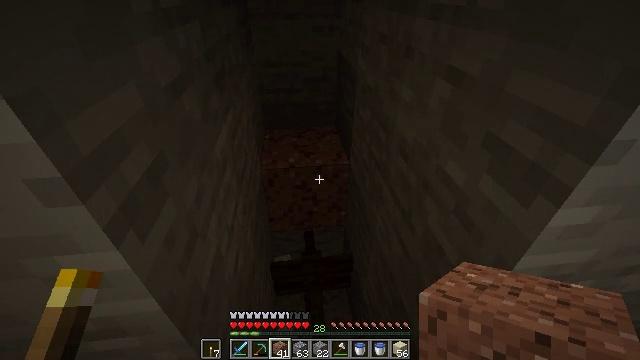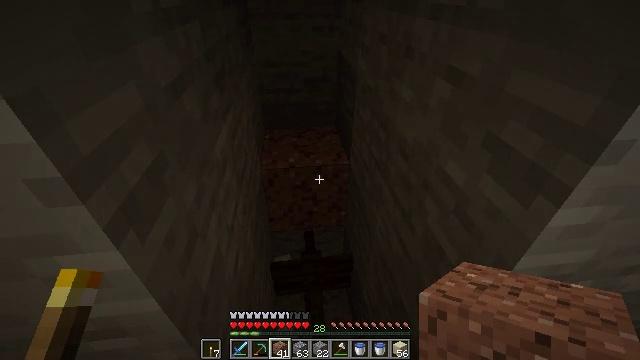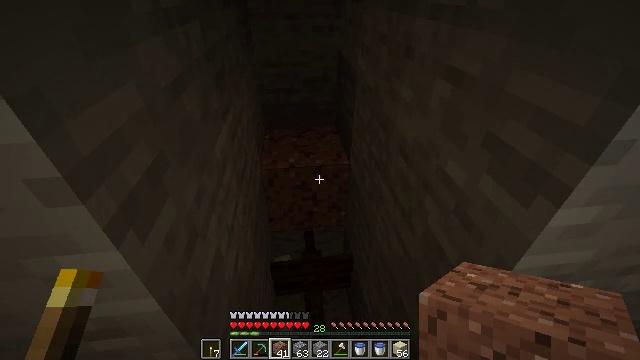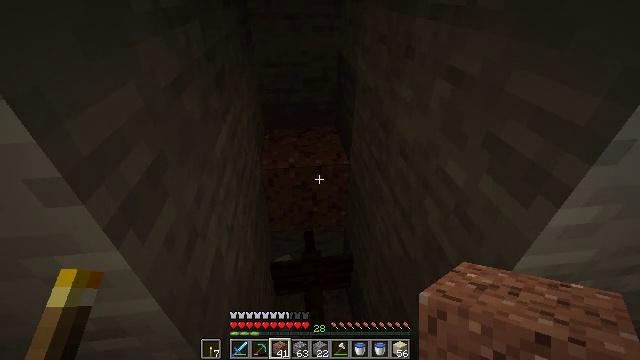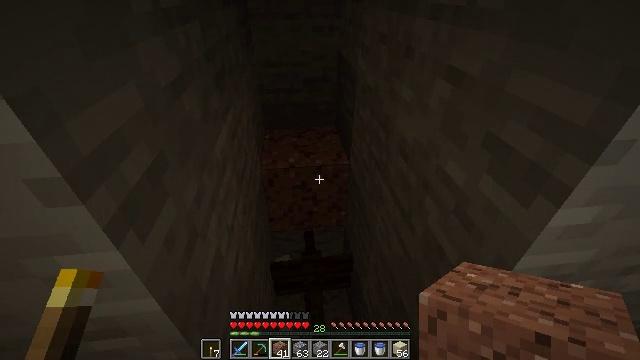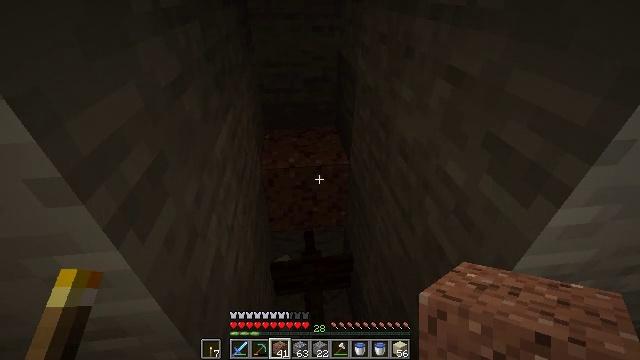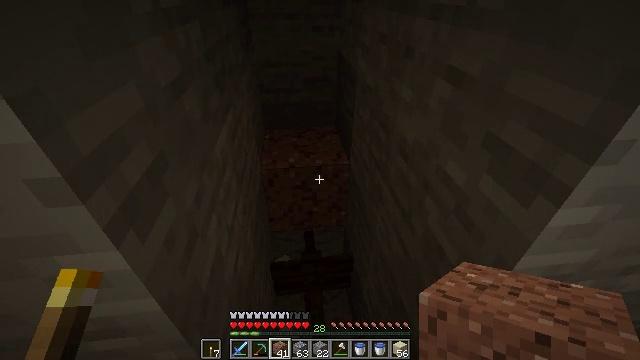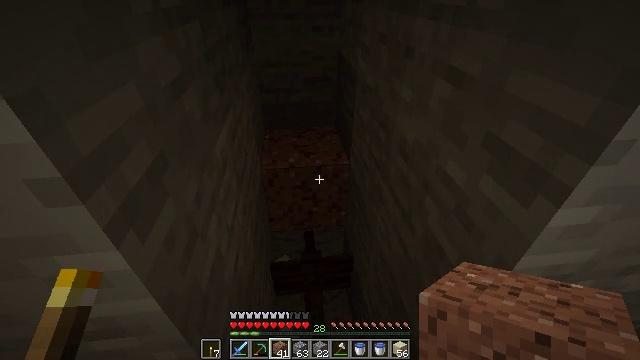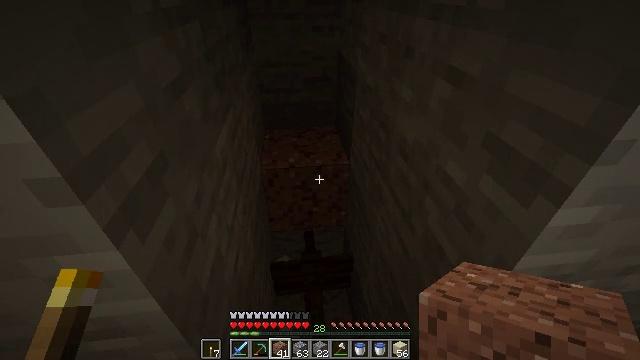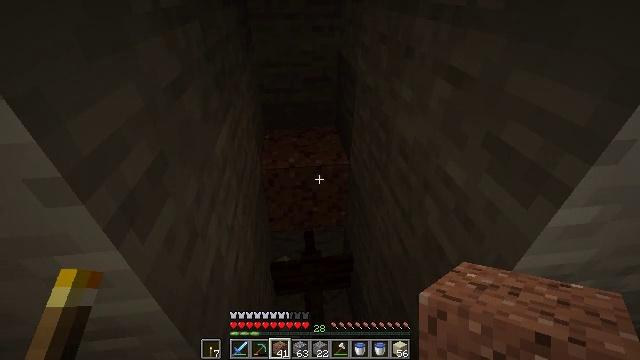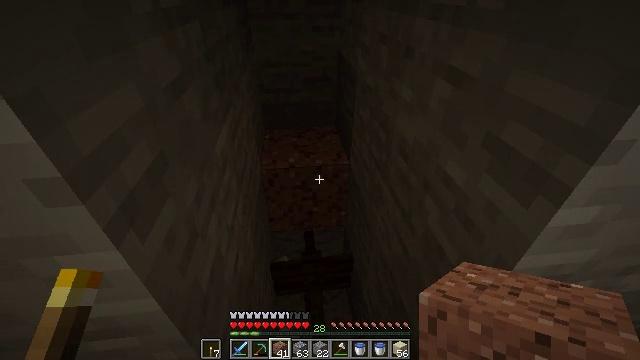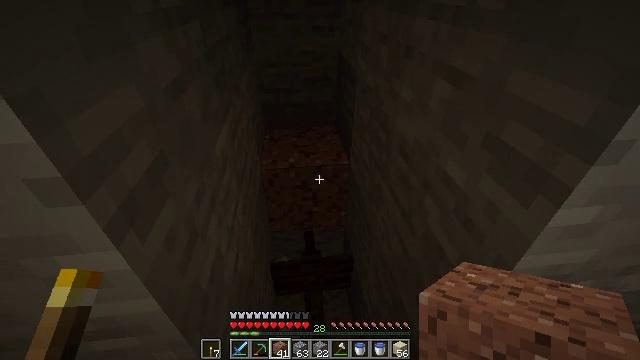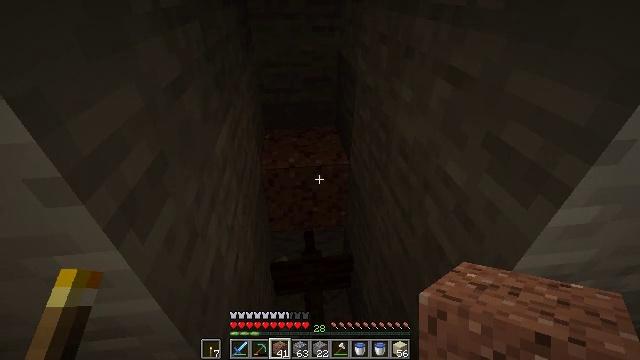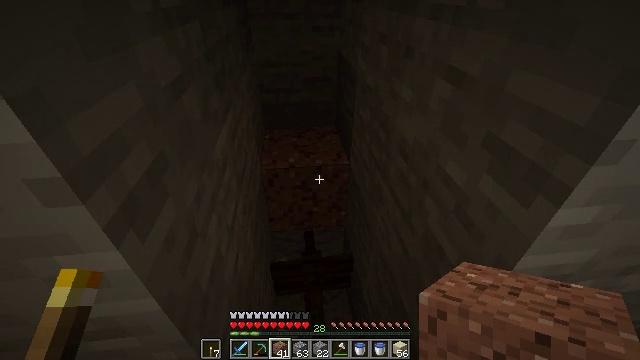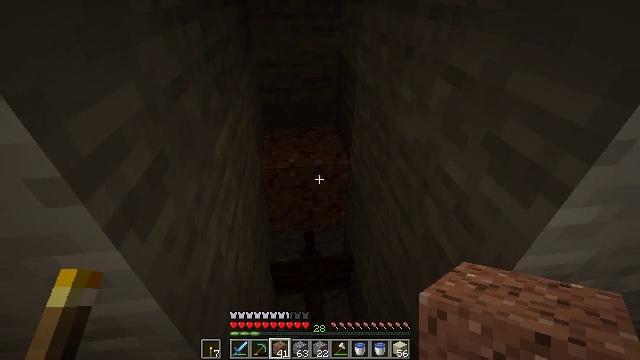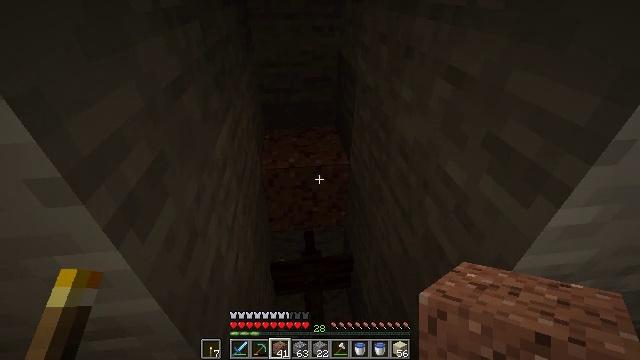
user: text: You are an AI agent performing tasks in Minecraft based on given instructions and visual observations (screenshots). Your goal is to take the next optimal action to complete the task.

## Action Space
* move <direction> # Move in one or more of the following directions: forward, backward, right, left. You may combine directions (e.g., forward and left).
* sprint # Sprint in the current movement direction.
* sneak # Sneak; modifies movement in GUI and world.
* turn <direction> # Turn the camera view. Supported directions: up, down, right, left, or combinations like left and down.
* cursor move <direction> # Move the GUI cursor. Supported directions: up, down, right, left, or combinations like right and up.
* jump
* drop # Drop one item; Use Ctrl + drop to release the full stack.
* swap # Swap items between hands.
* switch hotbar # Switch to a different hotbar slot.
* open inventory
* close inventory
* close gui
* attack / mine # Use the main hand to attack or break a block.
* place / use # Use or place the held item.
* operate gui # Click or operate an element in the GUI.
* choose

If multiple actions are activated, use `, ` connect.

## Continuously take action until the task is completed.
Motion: motion action
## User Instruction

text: Mine the sandstone slab for reuse.
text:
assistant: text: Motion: no_op
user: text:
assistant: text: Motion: no_op
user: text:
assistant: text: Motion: no_op
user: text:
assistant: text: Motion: no_op
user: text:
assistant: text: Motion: no_op
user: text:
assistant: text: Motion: no_op
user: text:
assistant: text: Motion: no_op
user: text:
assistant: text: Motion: no_op
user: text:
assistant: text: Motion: no_op
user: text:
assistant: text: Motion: no_op
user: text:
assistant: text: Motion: no_op
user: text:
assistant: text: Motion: no_op
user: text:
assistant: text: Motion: no_op
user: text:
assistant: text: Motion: no_op
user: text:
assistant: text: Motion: no_op
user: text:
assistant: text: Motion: no_op
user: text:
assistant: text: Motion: no_op
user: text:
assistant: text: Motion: no_op
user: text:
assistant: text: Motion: no_op
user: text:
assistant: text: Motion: no_op
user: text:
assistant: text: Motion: no_op
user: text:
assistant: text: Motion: no_op
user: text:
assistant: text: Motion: no_op
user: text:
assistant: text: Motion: no_op
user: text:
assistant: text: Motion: no_op
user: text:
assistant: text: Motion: no_op
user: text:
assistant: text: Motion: no_op
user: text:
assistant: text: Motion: no_op
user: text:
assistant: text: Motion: no_op
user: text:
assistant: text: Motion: no_op